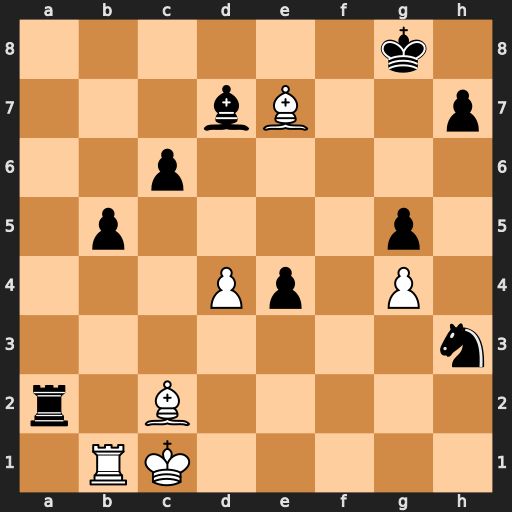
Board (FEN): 6k1/3bB2p/2p5/1p4p1/3Pp1P1/7n/r1B5/1RK5
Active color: w
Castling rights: -
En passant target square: -
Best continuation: Bb3+ Kg7 Bxa2